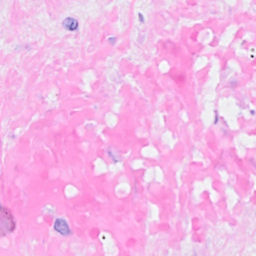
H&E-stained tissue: Breast